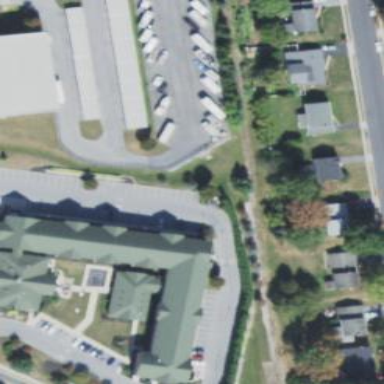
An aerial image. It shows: Hotel building.